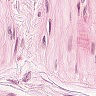
Metastatic tissue present: no